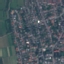
Land use / land cover class: Residential